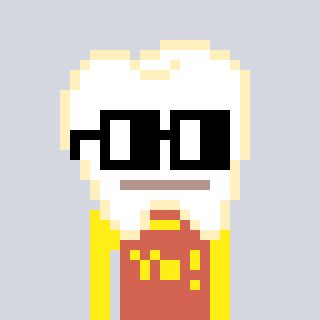
a pixel art character with square black glasses, a tooth-shaped head and a peachy-colored body on a cool background